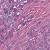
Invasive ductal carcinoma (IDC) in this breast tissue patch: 1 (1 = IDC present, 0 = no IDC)